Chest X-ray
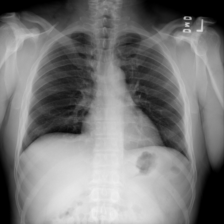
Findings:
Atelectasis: negative
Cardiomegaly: negative
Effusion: negative
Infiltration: negative
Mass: negative
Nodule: negative
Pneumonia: negative
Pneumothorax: negative
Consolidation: negative
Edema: negative
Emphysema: negative
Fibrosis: negative
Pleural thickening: negative
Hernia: negative